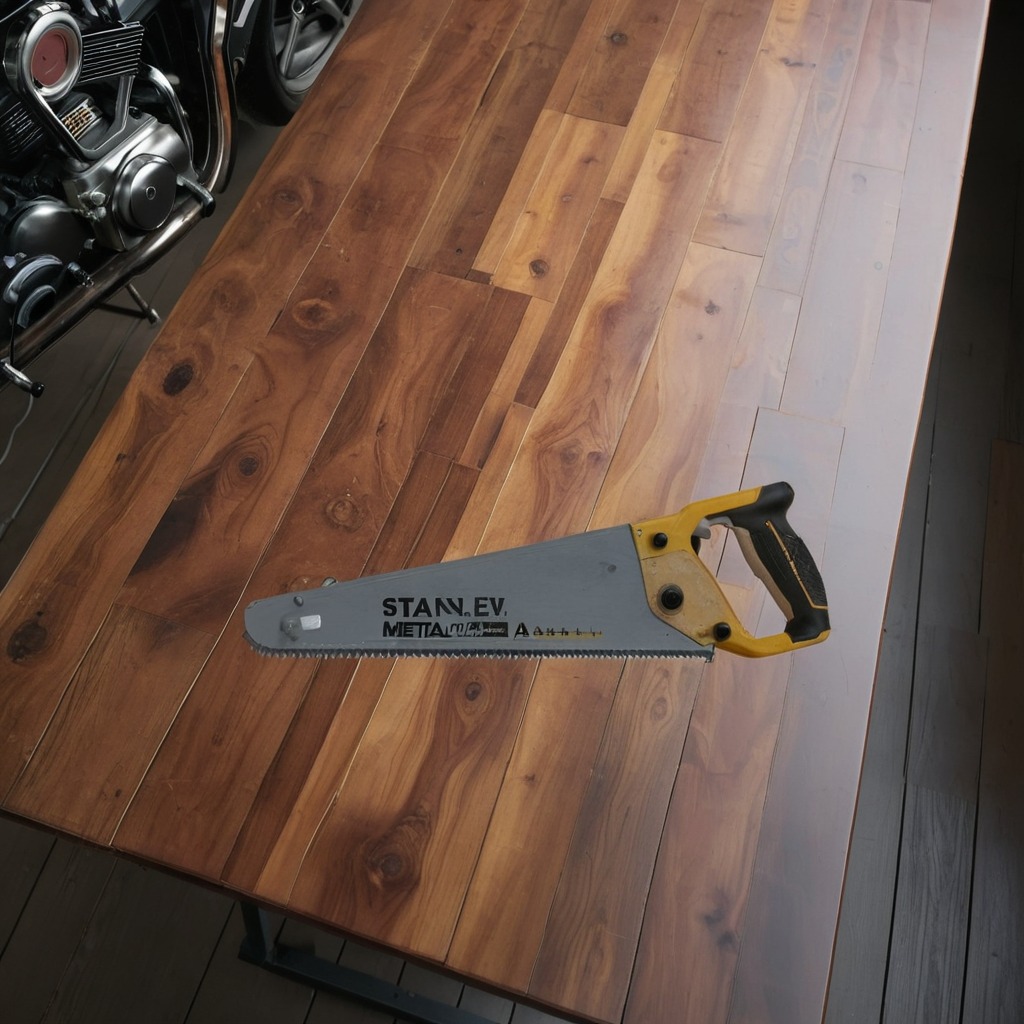
A metal saw lies on the wooden table in the garage.